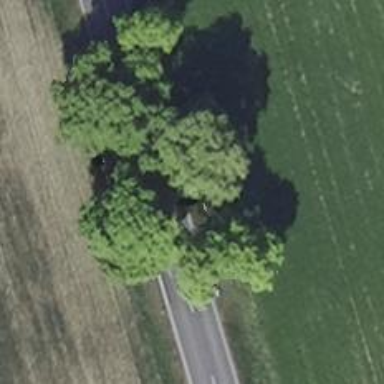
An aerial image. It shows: Row of trees in natural setting.